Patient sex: M
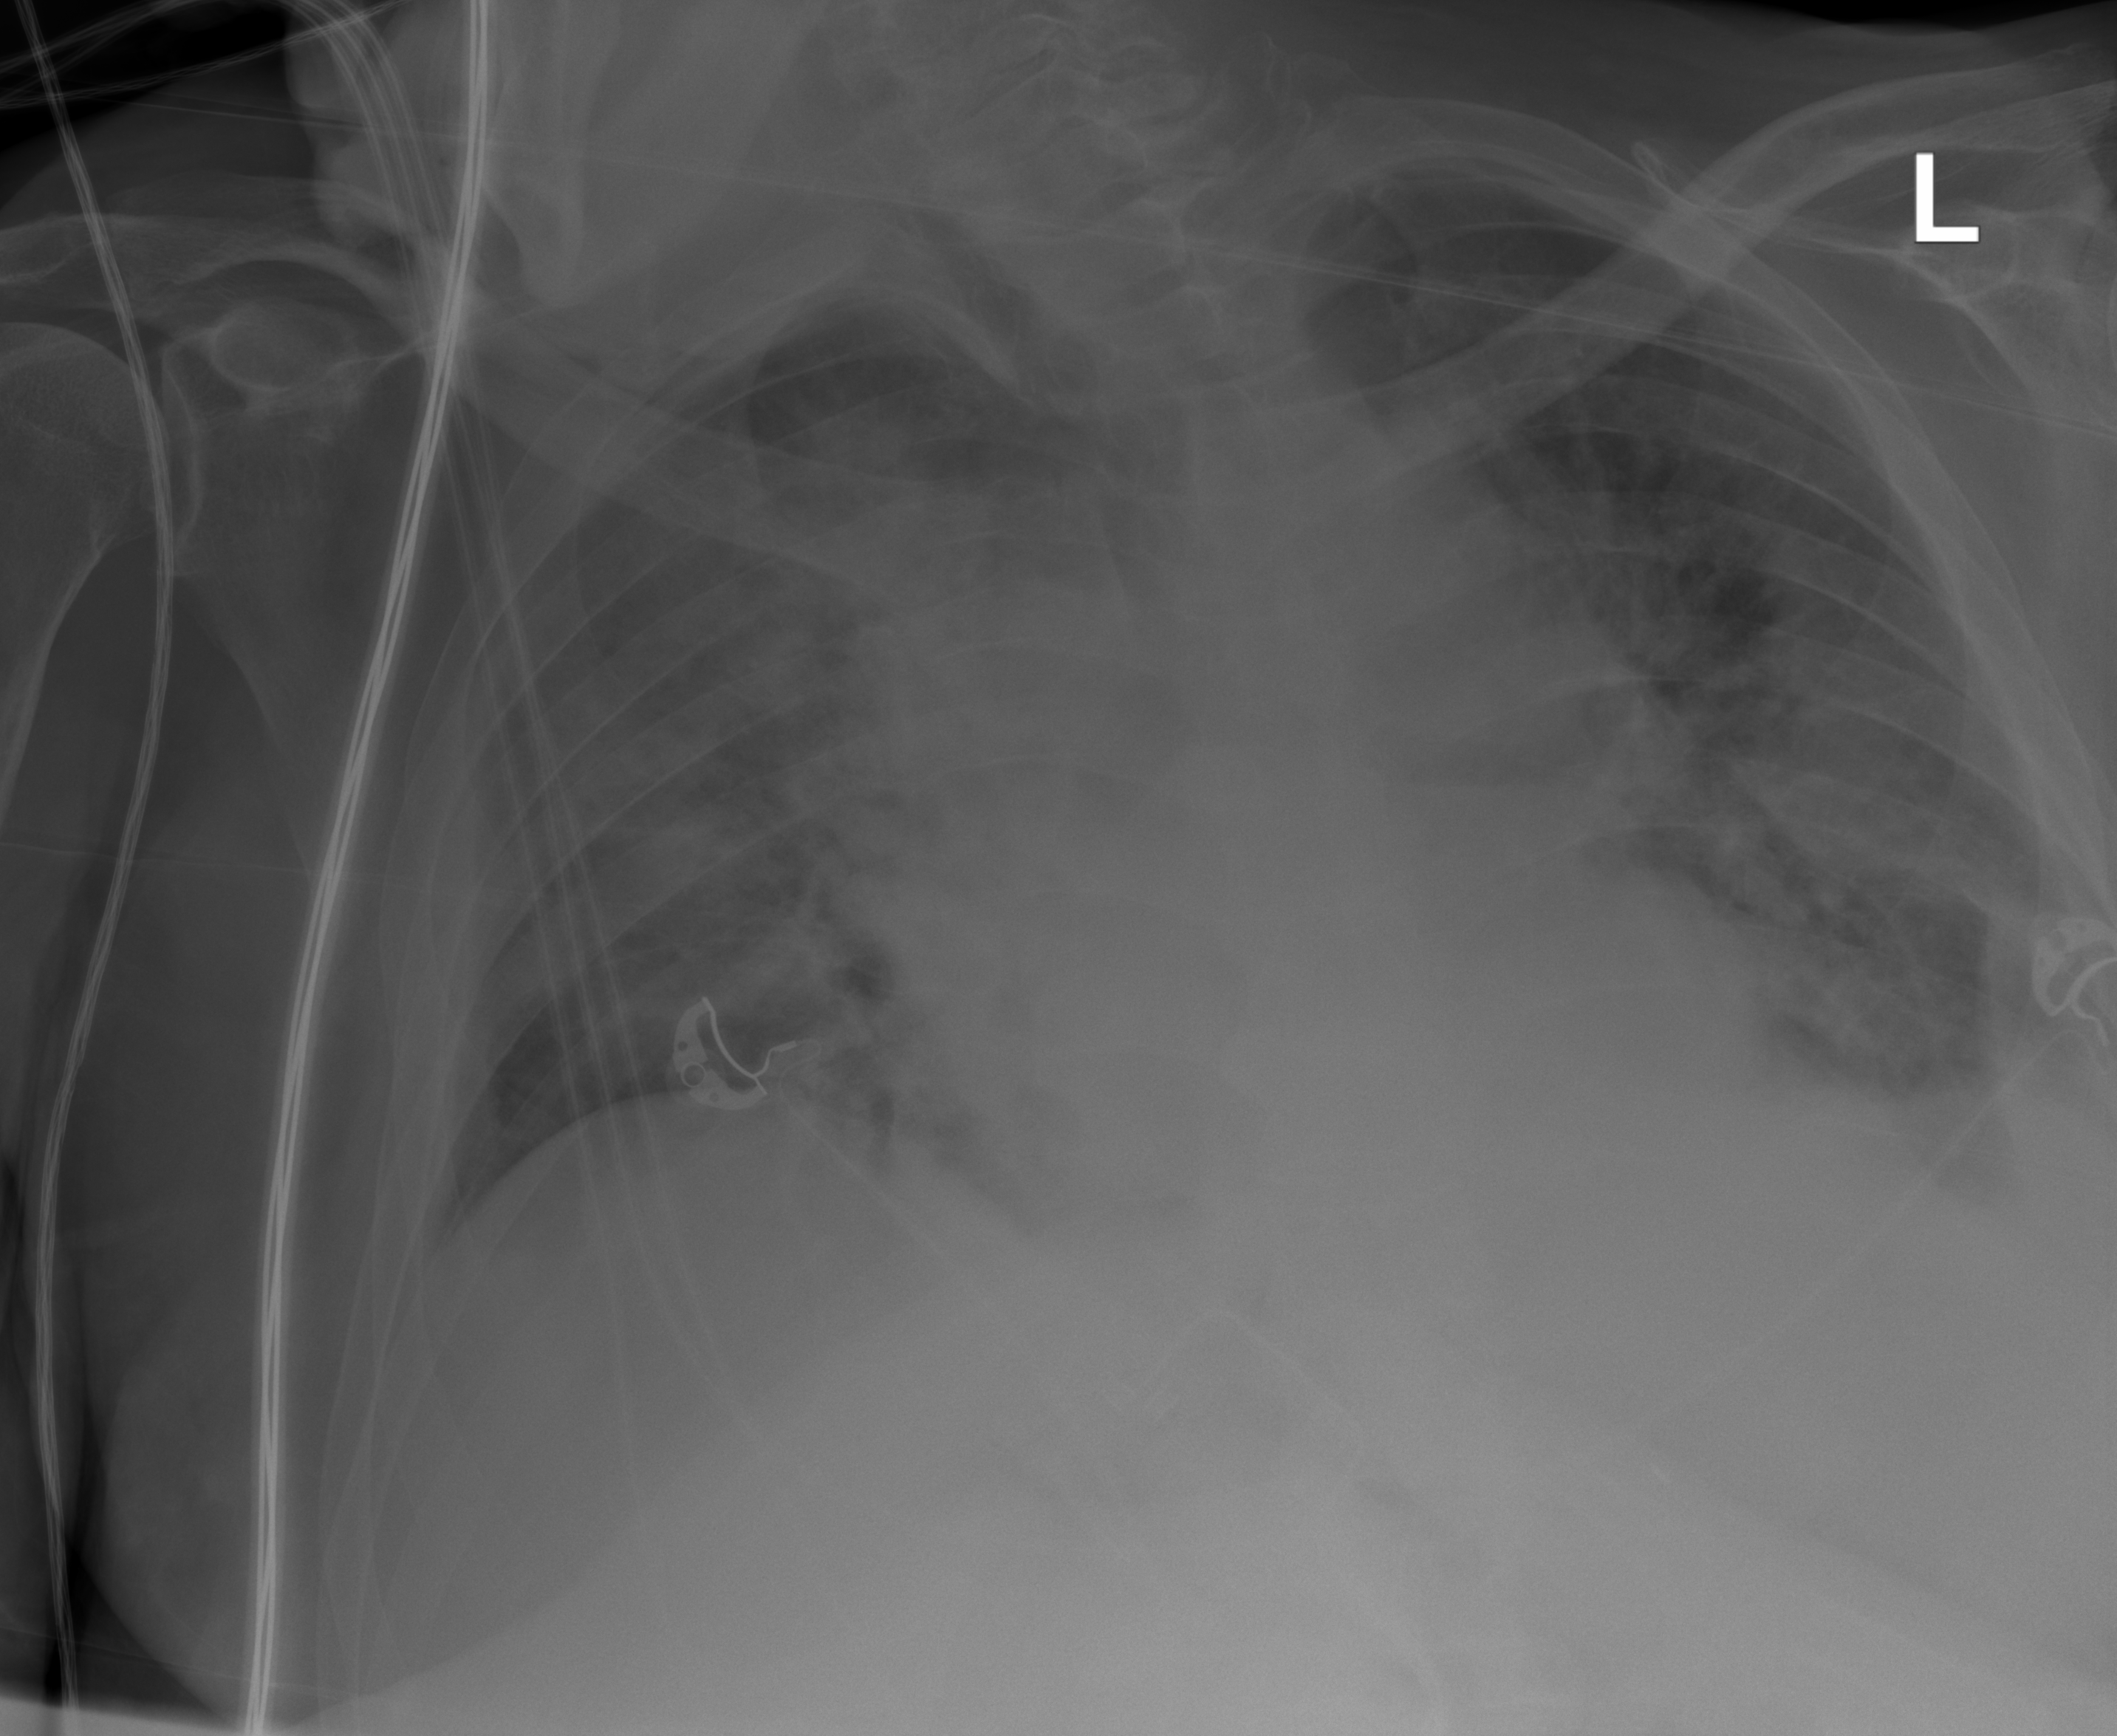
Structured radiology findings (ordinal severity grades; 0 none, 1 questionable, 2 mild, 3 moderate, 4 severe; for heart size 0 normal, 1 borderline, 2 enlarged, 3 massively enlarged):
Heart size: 0
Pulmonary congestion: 3
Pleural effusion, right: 0
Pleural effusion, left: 2
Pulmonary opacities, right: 2
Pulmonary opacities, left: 2
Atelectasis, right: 2
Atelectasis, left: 2